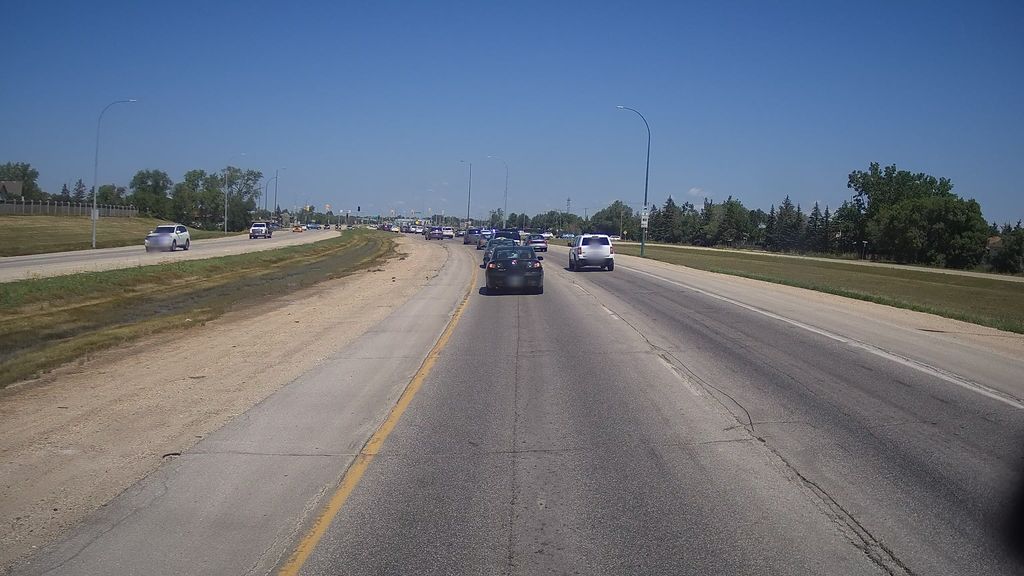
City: winnipeg